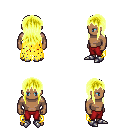
a pixel art fantasy rpg character, male body template, human, dark skin, yellow tattered cape, red pants, gold unkempt hairstyle, metal boots, four views (front, back, left, right), 2x2 character sprite sheet, small pixel art, hard edges, no anti-aliasing